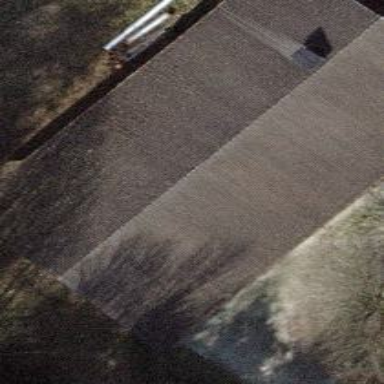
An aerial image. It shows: View of roof of building.